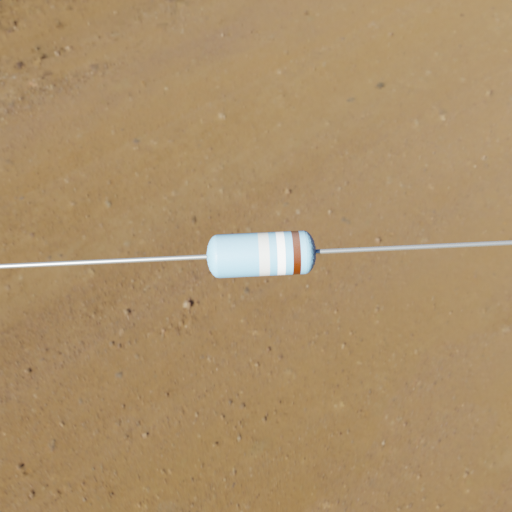
Resistor colour bands (in order): silver, white, brown